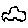
Label: car